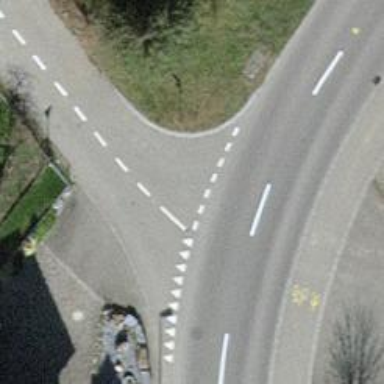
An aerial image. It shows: Road with "give way" sign.